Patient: sex M, age 51
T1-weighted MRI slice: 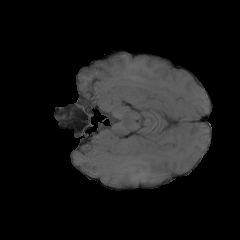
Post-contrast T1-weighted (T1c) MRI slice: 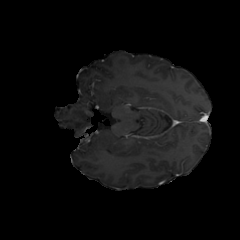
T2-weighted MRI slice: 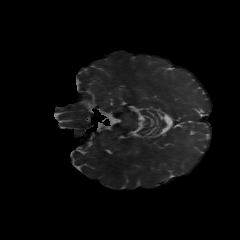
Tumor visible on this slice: no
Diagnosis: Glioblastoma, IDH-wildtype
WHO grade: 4